Brain MRI, t2w sequence, axial 2D slice.
Patient: age 42, sex F, weight 78 kg, height 1.78 m
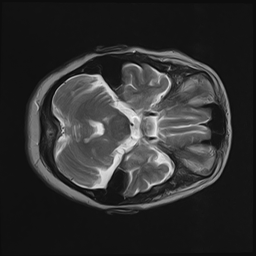